Question: I am newbie to android so this might be one of the dumbest question you face.
I am developing UI in Eclipse through drag-drop.I have added many elements in one screen now
the window where you drag-drop UI elements is not growing/scrolling beyond a capacity.
So I am not able to see newly added elements.
Please check image for more details..

You can observe elements after 'Storage Position' are not visible.
How to check other elements or cant we add elements beyond a certain number/size ?
~Ajinkya.
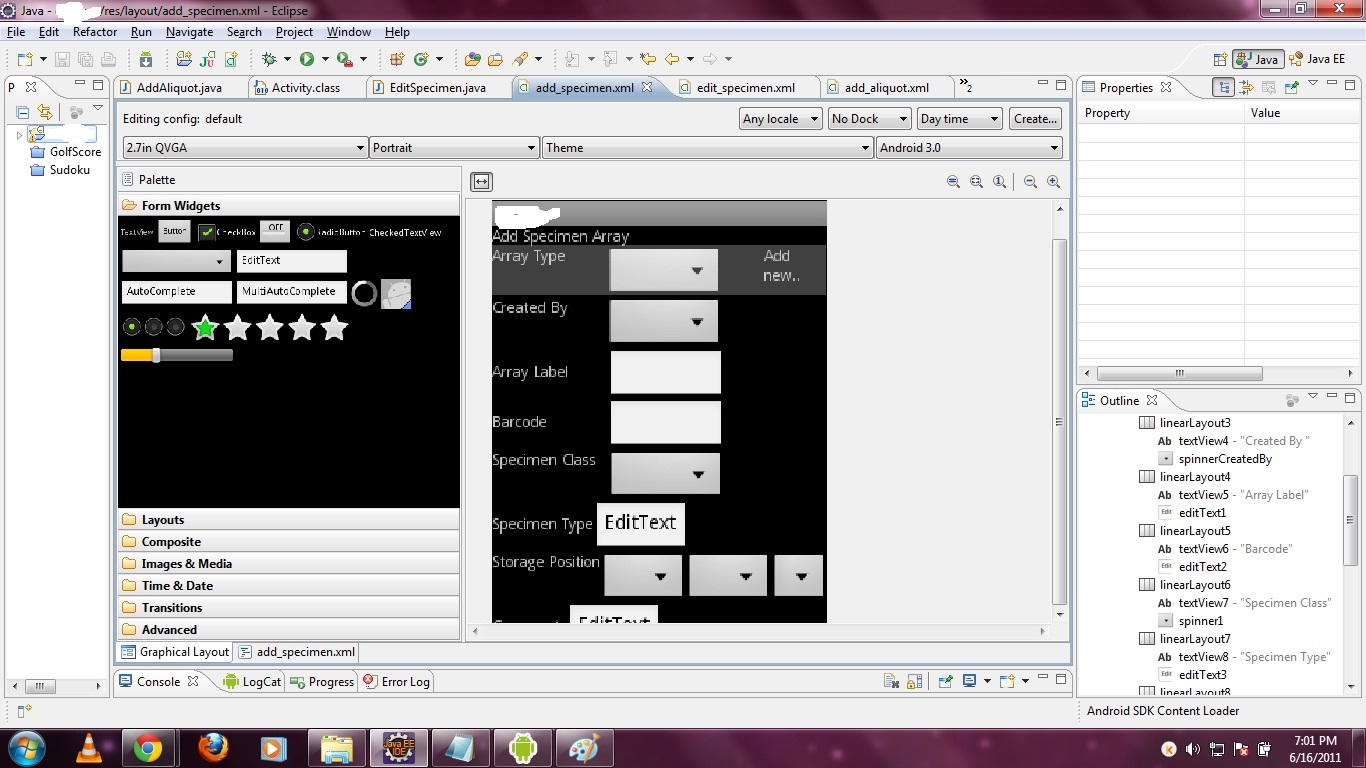
Answer: You can add as many elements as you want. I can see a bunch of LinerLayouts for each of your items, but each linear layout is one row and has a horizontal orientation, correct? I'm not sure what you have as your overlying view, but make sure that all of those items are inside of a LinearLayout with vertical orientation. You can wrap that in a '<ScrollView>' to add a scrollbar to it. Here is a <URL>
Side note: Also, the drag and drop is nice to look at, but I've always had a better experience directly editing the xml, even if I started creating the layout with the GUI. It's easier to tell what is going on with each element and make changes. It's best to check the way everything looks in the emulator too, sometimes it can look different than in the GUI editor, especially if items are put into your interface programmatically.